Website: apple-inc
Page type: payment
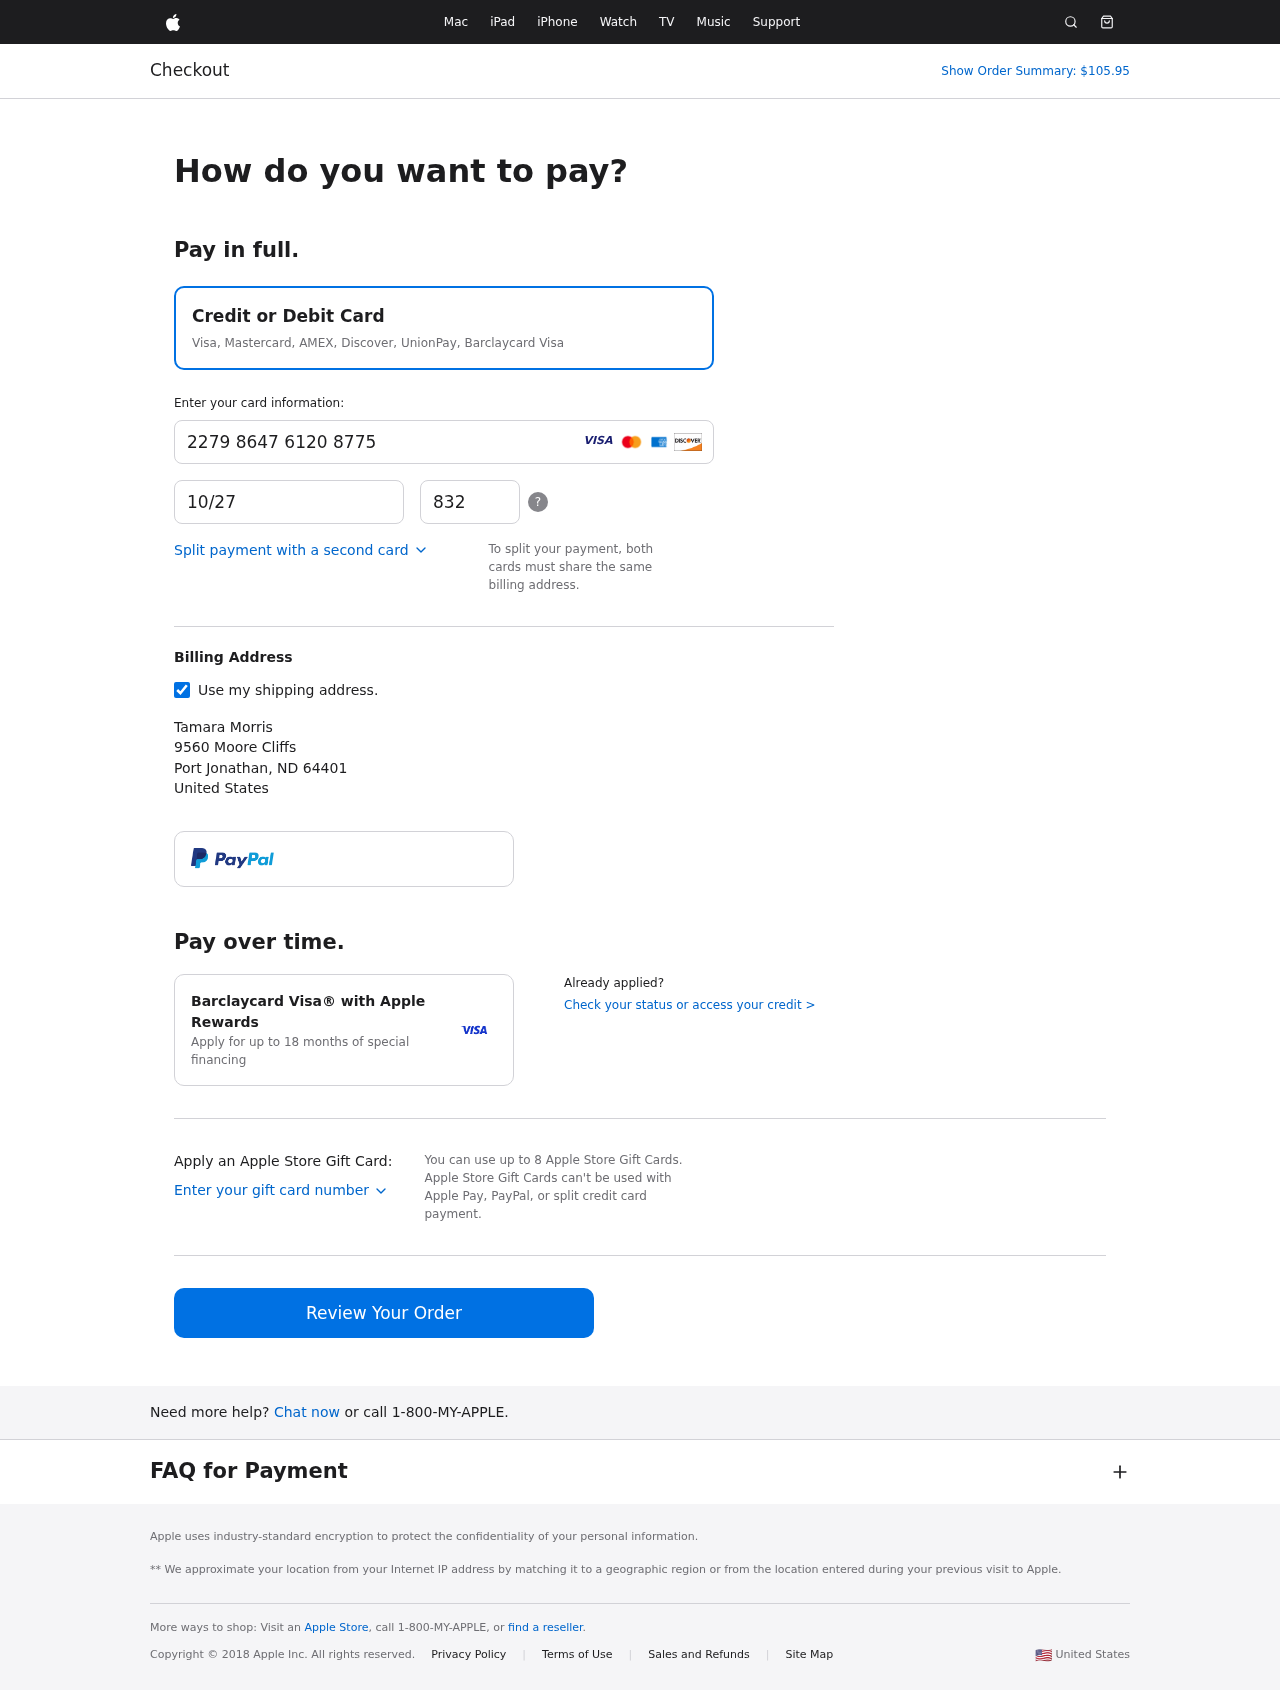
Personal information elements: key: PII_CARD_CVV
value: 832
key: PII_CARD_EXPIRY
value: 10/27
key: PII_CARD_NUMBER
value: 2279 8647 6120 8775
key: PII_CITY
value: Port Jonathan
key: PII_COUNTRY
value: United States
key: PII_FULLNAME
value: Tamara Morris
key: PII_POSTCODE
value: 64401
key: PII_STATE_ABBR
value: ND
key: PII_STREET
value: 9560 Moore Cliffs
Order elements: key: ORDER_TOTAL
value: Show Order Summary: $105.95